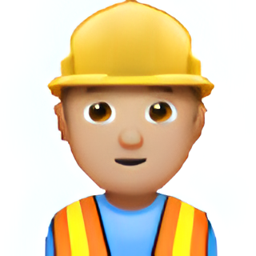
Name: construction worker
Emoji: 👷🏼
Group: People & Body
Sub-group: person-role